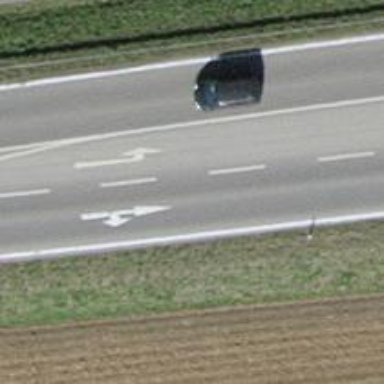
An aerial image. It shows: Primary road with asphalt surface.